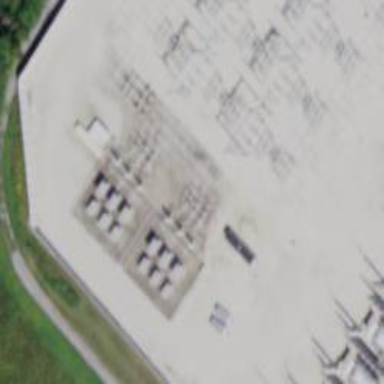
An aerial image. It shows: Switch used for power control.